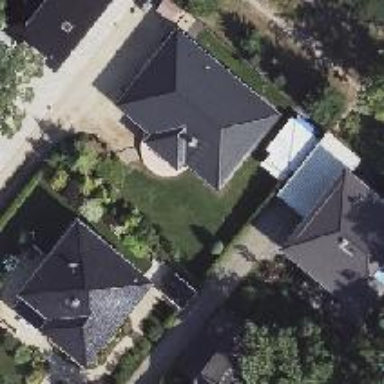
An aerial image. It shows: Hipped roof house.